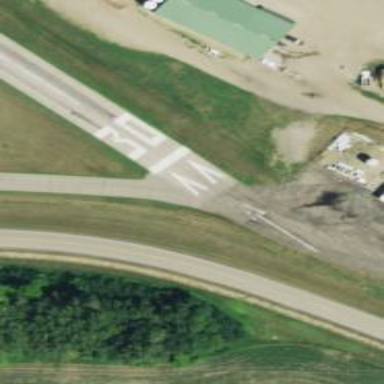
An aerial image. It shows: Image of taxiway at airport.